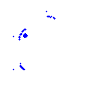
Particle: electron